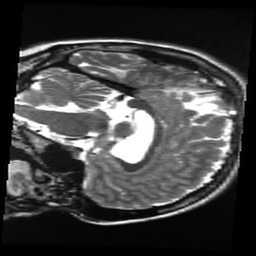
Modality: T2w
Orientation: sagittal
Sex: female
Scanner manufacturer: ge
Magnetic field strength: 3 T
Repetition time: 5 s
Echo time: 0.1017 s